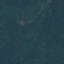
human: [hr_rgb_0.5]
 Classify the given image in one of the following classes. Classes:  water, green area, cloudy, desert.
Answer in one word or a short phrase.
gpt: green area